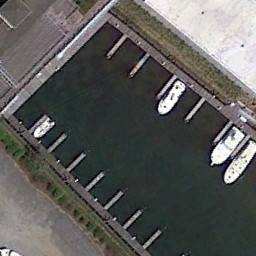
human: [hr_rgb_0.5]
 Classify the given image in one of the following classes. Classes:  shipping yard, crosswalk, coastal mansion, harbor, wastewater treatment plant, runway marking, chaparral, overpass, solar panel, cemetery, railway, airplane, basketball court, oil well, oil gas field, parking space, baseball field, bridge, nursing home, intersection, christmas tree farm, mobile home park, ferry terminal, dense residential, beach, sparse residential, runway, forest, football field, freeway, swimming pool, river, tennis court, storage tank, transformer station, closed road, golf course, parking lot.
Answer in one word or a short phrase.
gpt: ferry terminal